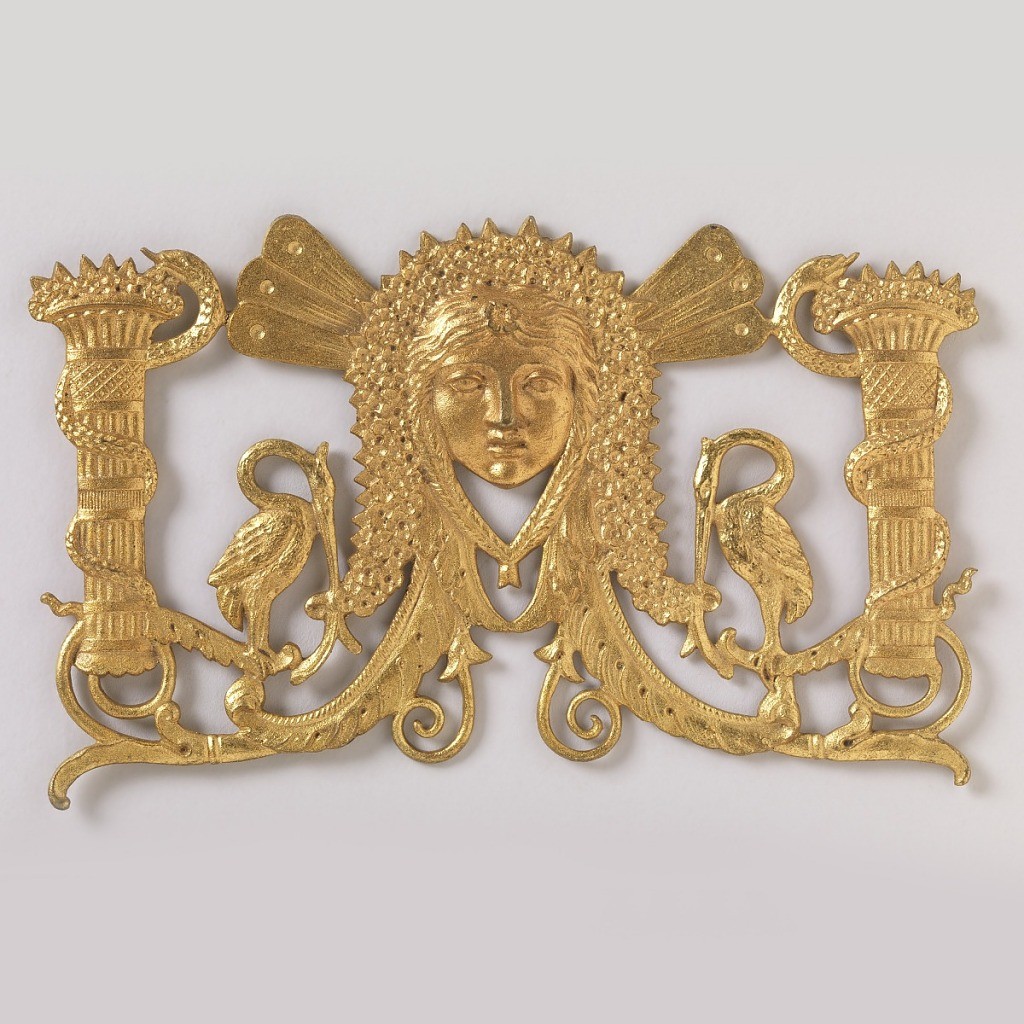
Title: Mount
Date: early 19th century
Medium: Cast gilt and gilt bronze
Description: Egyptian style